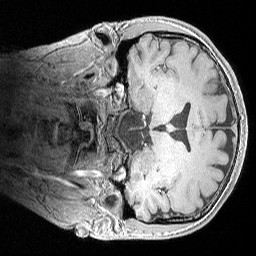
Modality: MP2RAGE
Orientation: coronal
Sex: male
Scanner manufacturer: siemens
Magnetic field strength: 3 T
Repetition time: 5 s
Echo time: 0.00292 s